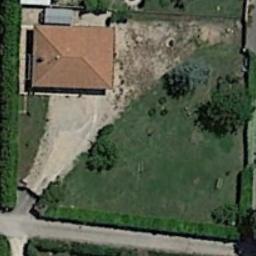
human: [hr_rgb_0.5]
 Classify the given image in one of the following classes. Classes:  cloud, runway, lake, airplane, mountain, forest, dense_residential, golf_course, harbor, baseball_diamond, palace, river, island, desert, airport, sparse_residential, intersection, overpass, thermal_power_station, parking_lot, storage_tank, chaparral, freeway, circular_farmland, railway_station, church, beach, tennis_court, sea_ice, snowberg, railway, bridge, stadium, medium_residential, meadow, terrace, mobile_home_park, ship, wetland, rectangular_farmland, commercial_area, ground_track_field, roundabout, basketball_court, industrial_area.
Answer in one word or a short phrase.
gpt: sparse_residential